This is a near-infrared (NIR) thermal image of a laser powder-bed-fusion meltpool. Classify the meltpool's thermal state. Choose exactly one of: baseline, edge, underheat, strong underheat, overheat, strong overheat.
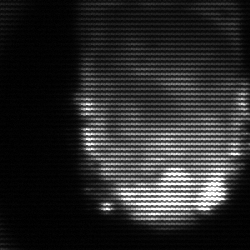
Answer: baseline